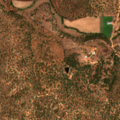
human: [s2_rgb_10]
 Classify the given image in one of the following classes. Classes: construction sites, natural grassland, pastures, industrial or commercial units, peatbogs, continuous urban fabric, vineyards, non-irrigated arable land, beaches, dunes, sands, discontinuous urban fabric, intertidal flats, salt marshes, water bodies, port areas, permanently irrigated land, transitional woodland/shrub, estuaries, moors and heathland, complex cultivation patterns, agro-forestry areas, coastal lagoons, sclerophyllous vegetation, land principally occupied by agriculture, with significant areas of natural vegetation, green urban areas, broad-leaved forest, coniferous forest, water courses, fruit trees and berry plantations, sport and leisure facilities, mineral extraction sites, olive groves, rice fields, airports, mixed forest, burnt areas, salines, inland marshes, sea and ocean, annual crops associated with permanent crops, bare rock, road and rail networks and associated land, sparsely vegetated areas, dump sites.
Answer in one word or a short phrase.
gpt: non-irrigated arable land, permanently irrigated land, land principally occupied by agriculture, with significant areas of natural vegetation, agro-forestry areas, broad-leaved forest